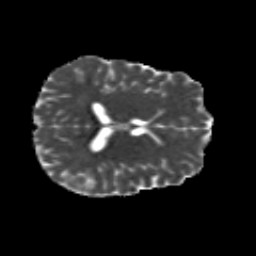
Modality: MD
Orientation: axial
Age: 23
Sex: male
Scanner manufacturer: siemens
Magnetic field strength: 3 T
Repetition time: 8.8 s
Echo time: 0.085 s